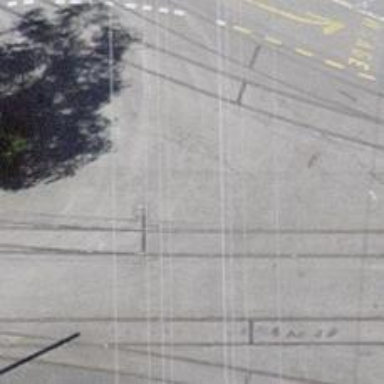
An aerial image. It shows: Railway switch.